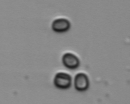
Label: Phaeocystis